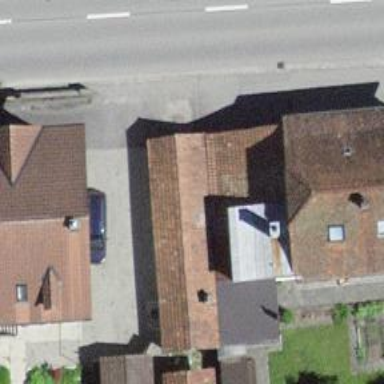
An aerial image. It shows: Residential building.